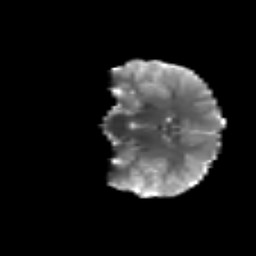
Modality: T2w
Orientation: coronal
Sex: female
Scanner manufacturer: siemens
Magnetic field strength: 3 T
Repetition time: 5 s
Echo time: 0.071 s